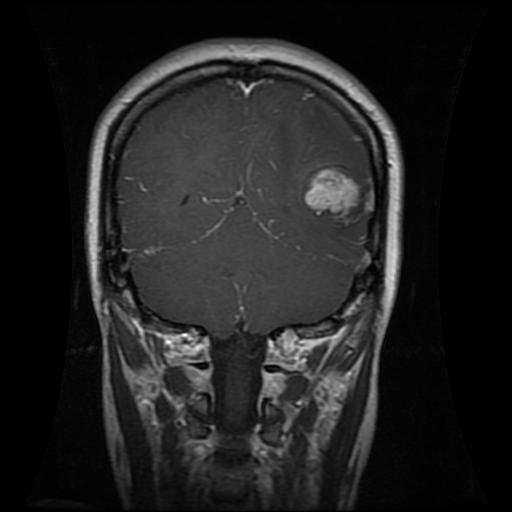
Label: glioma